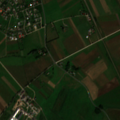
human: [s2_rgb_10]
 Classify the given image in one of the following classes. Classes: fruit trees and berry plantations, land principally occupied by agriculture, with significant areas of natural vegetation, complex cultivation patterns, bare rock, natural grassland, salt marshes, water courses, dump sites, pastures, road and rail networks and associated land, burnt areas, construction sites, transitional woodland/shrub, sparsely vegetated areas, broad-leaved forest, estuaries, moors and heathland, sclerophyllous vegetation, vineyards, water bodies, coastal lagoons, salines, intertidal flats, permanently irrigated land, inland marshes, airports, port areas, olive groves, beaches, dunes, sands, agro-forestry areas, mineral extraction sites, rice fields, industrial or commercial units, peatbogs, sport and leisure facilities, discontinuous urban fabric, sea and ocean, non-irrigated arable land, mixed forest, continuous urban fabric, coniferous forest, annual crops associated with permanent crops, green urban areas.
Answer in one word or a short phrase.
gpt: discontinuous urban fabric, industrial or commercial units, non-irrigated arable land, complex cultivation patterns